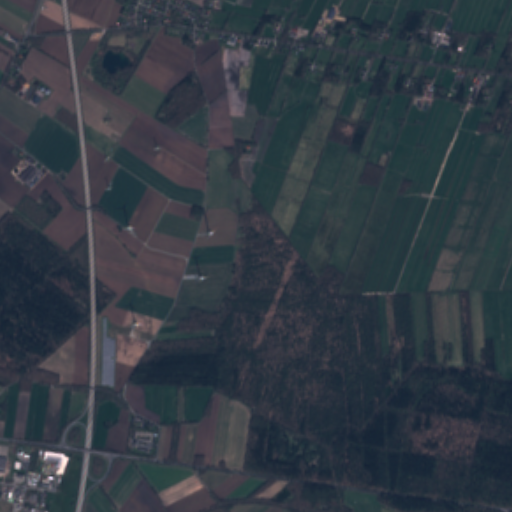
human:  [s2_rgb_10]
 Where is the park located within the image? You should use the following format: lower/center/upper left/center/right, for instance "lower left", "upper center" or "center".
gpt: The park is located in the upper of the image.
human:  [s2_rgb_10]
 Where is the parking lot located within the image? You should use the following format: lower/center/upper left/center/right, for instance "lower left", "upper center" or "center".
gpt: The parking lot is located in the lower left of the image.
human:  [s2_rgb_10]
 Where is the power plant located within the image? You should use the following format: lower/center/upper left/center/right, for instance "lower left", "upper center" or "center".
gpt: There is no power plant in the image.